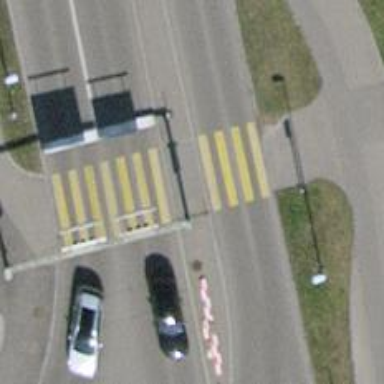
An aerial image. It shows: Road crossing with traffic signals and pedestrian island.